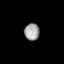
Tissue: lung
Cell type: Endothelial cells
Senescence score: 0.7138
Nuclear area (px): 252
Mean DAPI intensity: 158.512